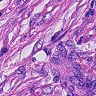
Metastatic tissue present: yes